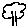
Label: tree